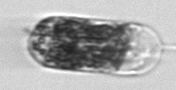
Label: Hemiaulus